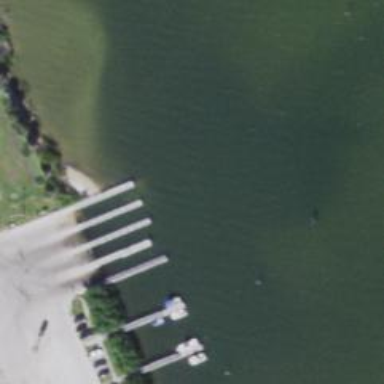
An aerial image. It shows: Pier with mooring facilities.